Question: I'm working on a responsive four columns and I want to make it dynamic since i'll be creating this one for 'custom_post' in . Here is my problem.

Since it's dynamic then the maximum column is 4 so I have this list of items I want to remove the 'border-style' of the last element so I can make it using ':last-child' but my problem is that if the page is being resized then the columns will split into 3 , 2 , 1 and so on and also if I have just 1 or 2 or 3 items how can I target that items and have those borders in the middle and make it horizontally center. Do I need to do this with jquery or I can make it with pure CSS?
Check my <URL>
I can have as many item as possible.
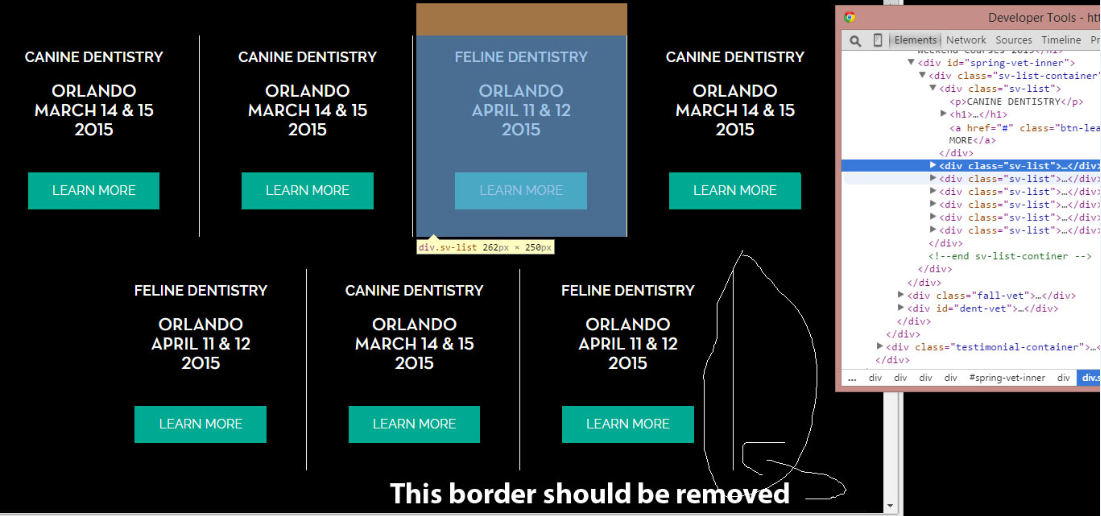
Answer: You will certainly need @media queries for the borders.
To center the items you could use
'''
#spring-vet-inner {
text-align: center;
}
#spring-vet-inner .sv-list {
display: inline-block;
width:50%;
text-align:center;
margin-top:40px;
box-sizing:border-box;
}
'''
<URL>